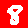
Digit: 8